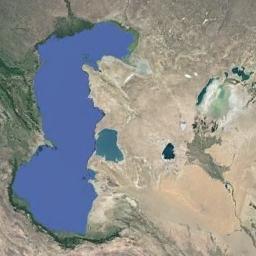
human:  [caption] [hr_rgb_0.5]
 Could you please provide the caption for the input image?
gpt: The ground is uneven around the lake .

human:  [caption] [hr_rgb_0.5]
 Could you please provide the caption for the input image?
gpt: The lake with curved shores lies in a wasteland and the water is blue .

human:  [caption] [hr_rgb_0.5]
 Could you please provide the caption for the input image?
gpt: An irregularly shaped light blue lake surrounded by yellow-brown mountains with a small lake next to it .

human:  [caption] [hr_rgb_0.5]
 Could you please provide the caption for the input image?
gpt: The lake is dark green .

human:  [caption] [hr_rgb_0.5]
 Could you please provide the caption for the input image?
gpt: There are yellow bare land and some green plants around the blue lake .